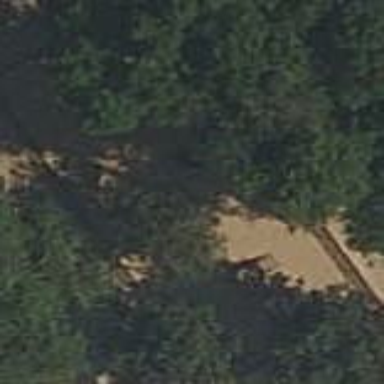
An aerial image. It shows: Playground with sand surface.